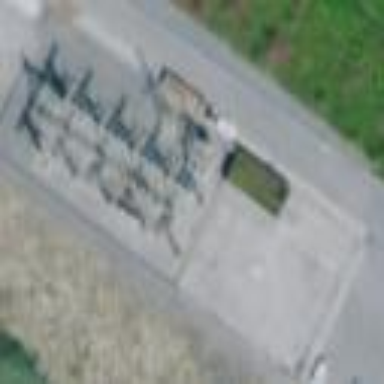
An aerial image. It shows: Generation substation.